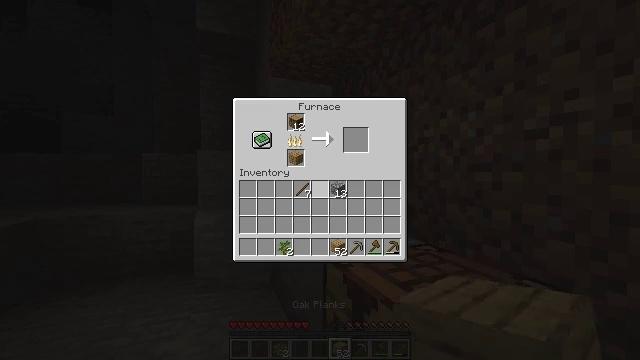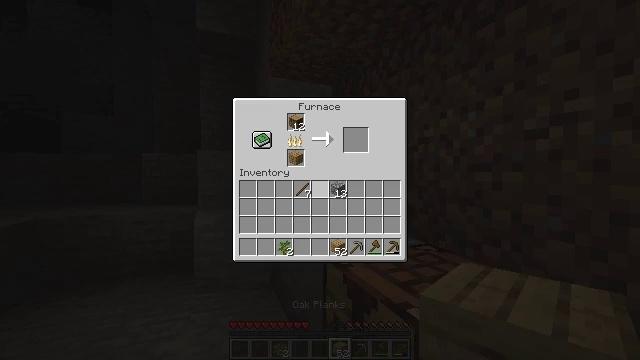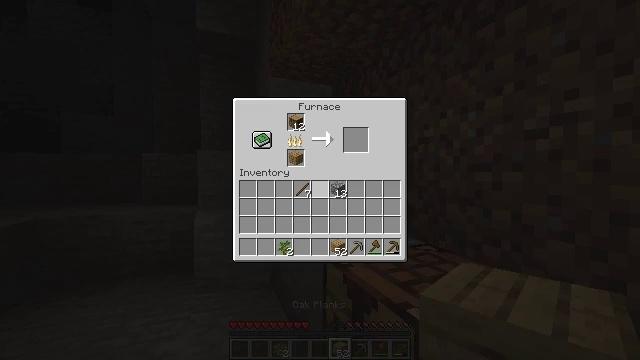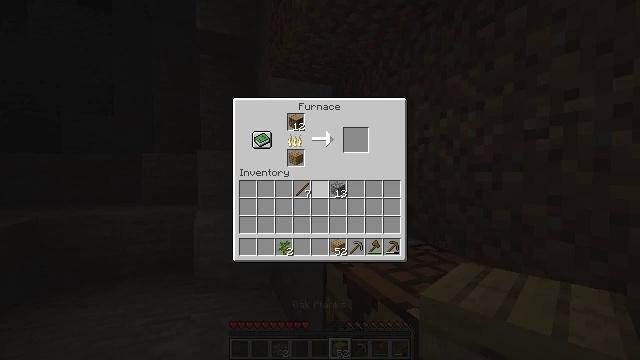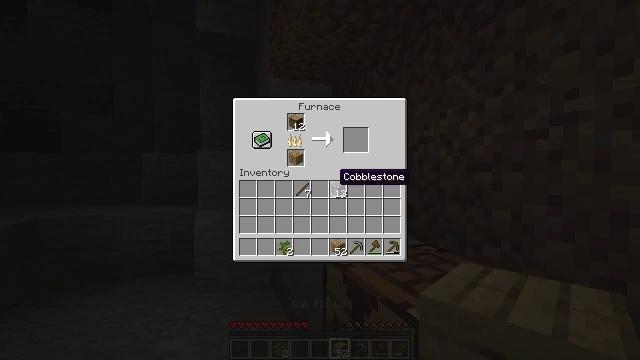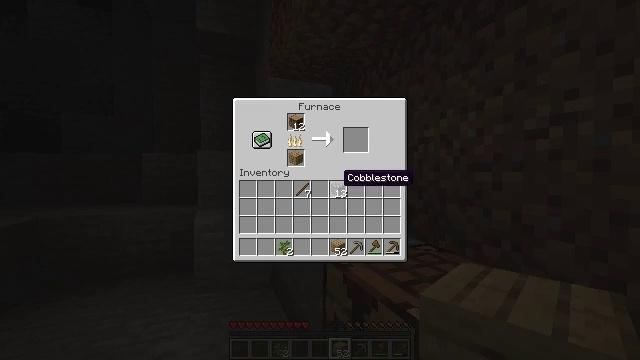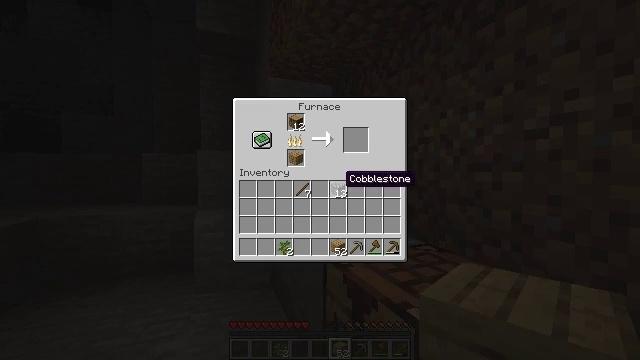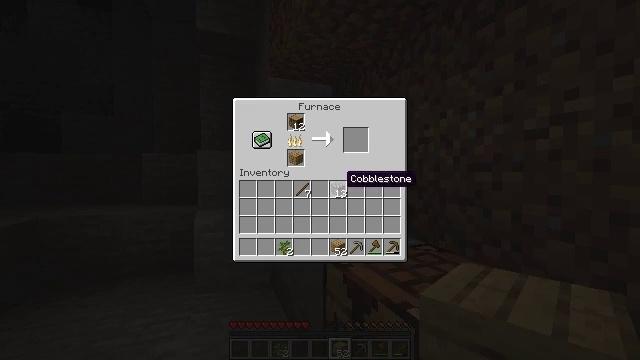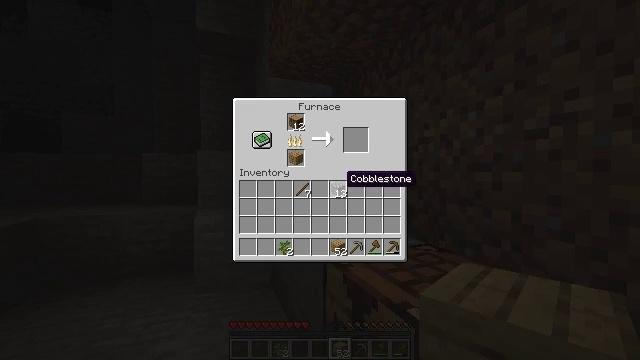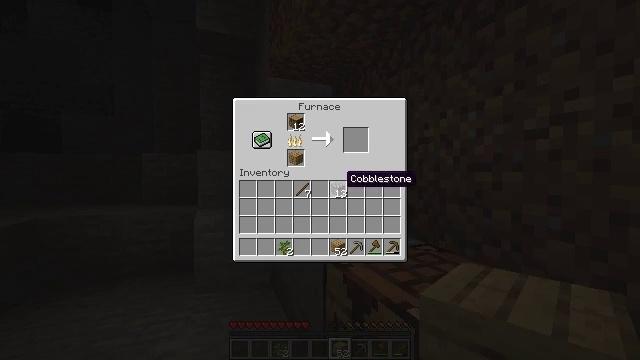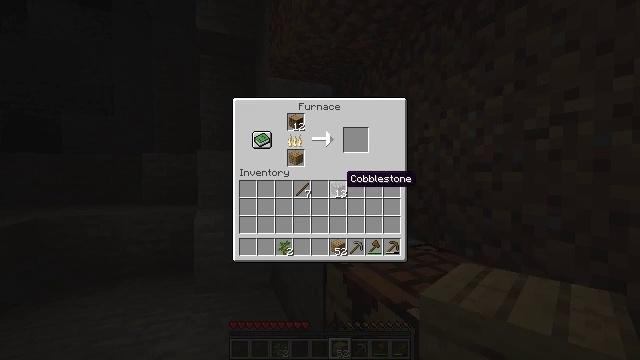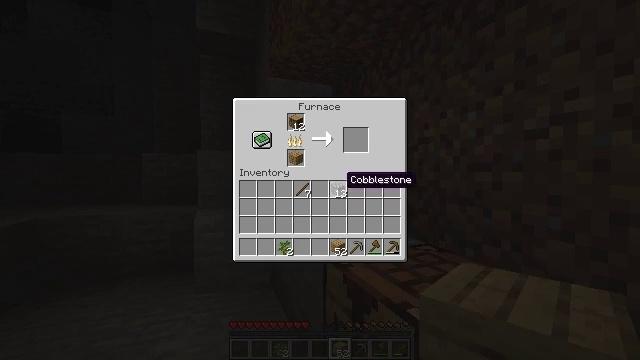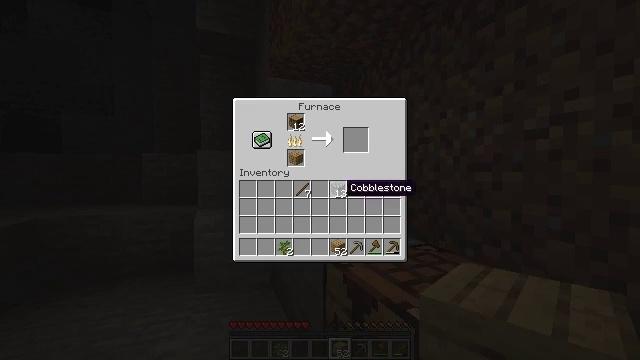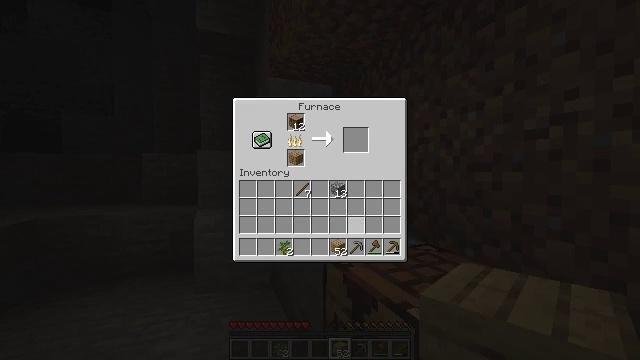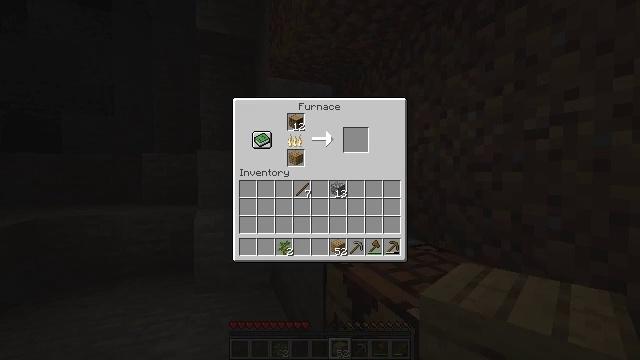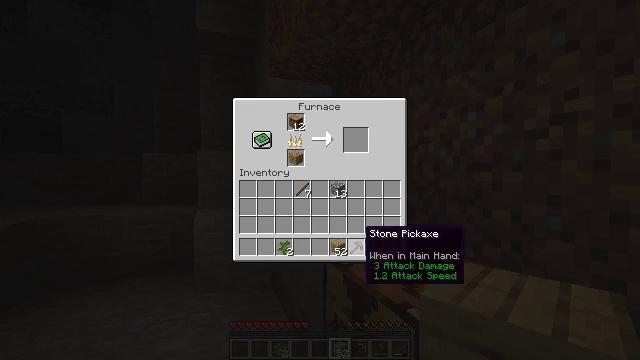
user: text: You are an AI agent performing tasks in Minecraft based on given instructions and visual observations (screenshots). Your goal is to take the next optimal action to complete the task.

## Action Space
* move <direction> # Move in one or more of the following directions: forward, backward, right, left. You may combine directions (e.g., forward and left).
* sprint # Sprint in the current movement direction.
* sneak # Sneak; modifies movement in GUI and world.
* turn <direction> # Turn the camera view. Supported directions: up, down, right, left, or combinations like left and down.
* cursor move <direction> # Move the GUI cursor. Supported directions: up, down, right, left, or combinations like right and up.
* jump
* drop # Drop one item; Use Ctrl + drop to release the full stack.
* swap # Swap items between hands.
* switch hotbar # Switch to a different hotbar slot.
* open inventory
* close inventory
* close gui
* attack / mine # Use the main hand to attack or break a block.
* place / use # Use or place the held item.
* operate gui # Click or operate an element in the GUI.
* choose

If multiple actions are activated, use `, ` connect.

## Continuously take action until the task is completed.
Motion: motion action
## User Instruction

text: Put wood logs in a furnace to craft charcoal.
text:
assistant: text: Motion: no_op
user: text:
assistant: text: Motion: no_op
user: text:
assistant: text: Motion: no_op
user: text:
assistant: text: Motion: cursor move right
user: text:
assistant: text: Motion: no_op
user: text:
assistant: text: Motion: no_op
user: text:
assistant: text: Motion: no_op
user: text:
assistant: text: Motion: no_op
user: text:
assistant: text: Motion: no_op
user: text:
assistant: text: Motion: no_op
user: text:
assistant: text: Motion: no_op
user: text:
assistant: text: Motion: cursor move down
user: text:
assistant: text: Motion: cursor move right and down
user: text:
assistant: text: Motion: sneak, cursor move right and down
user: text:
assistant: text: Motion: sneak
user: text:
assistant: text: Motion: sneak
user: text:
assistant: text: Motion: sneak
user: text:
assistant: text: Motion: sneak
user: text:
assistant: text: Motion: sneak
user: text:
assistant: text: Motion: sneak
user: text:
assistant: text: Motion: sneak, cursor move left
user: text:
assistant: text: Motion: sneak
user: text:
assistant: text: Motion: sneak
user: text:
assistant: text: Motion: sneak, operate gui
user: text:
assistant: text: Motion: sneak, operate gui
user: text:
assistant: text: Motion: sneak
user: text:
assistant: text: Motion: sneak
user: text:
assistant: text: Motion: sneak
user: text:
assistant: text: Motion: sneak
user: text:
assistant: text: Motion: sneak, cursor move right